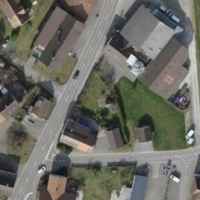
EUNIS habitat code: 54
Species observed at this site:
Tussilago farfara